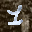
Label: 1